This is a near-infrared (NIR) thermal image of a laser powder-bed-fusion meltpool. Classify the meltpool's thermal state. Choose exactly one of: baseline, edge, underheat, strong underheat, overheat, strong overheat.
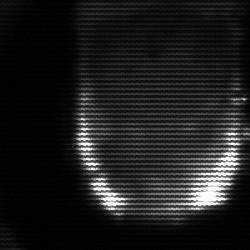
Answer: baseline